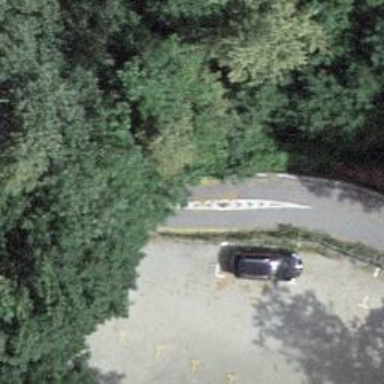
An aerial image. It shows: Bollard barrier.